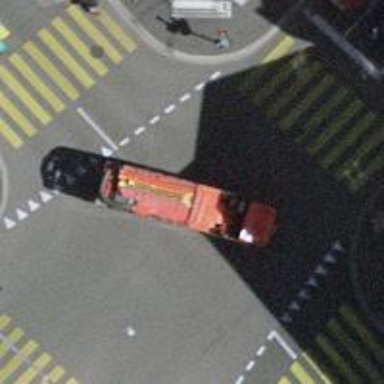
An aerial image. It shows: Road with traffic signals.